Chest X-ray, PA view. Patient: 36 years old, sex F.
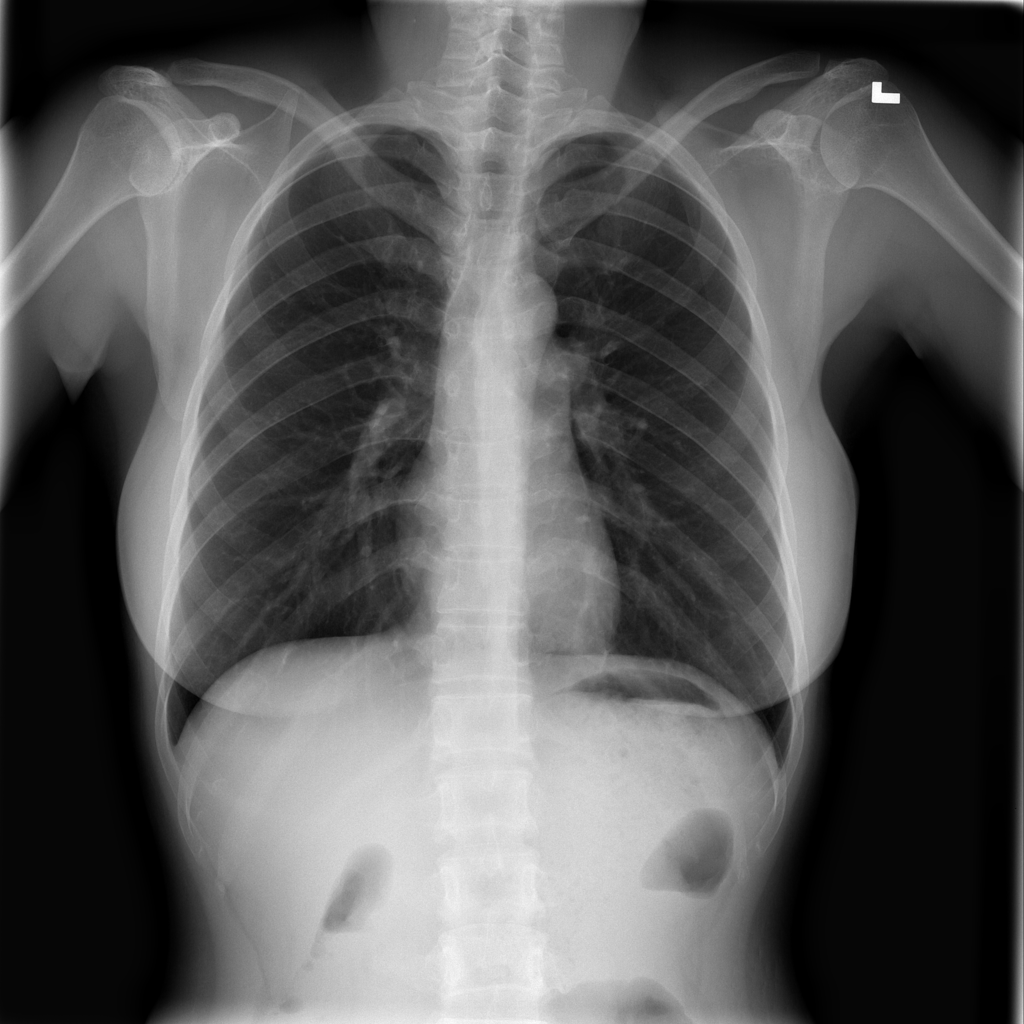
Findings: No Finding